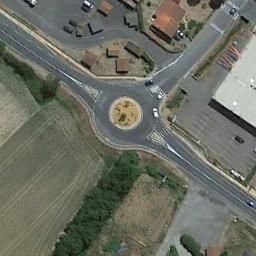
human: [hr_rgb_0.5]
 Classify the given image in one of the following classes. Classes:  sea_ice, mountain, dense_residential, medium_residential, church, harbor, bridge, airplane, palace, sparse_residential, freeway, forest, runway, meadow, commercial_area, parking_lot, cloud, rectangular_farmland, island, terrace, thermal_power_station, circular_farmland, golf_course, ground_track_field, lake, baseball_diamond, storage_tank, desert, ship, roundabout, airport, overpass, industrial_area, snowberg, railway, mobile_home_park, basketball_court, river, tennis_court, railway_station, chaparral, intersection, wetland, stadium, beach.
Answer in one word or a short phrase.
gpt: roundabout